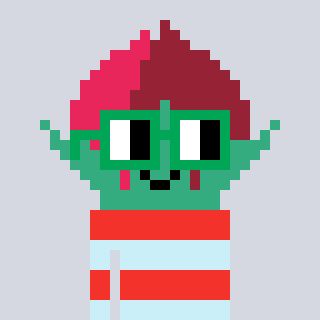
a pixel art character with square green glasses, a rosebud-shaped head and a cold-colored body on a cool background